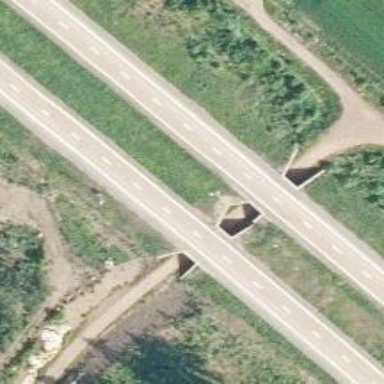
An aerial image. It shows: Motorway bridge with asphalt surface.